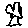
Label: tree